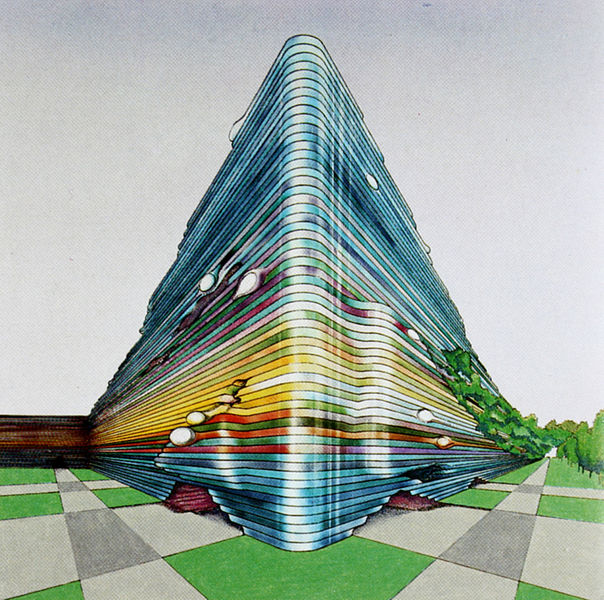
Titel: "Arcadia-Town", Projekt, "Sleek-House-Corner"
Künstler: Peter Cook
Schlagwörter: blau, himmel, weiß, bäume, gelb, grün, braun, bunt, grau, kariert, licht, gebäude, park, rasen, rot, weg, muster, schachbrett, architektur, büsche, gitter, boden, hellblau, farbig, ecke, perspektive, pflaster, farben, flächen, modern, mauer, allee, grafik, graphik, schichten, violett, linien, streifen, hoch, rechtecke, kante, fussboden, karos, eckig, groß, fliesen, kacheln, entwurf, löcher, organisch, geometrisch, hellgrau, dynamisch, roz, geschosse, plan, abgerundet, bewuchs, aufriss, regenbogen, paln, fluchtlinie, perpektive, future systems